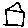
Label: house